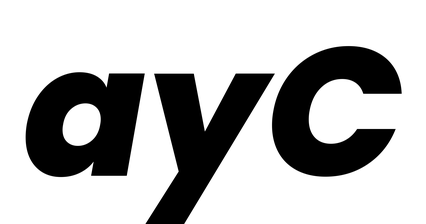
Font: Poppins-ExtraBoldItalic